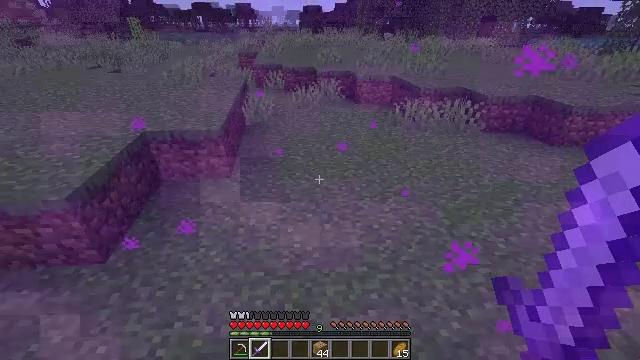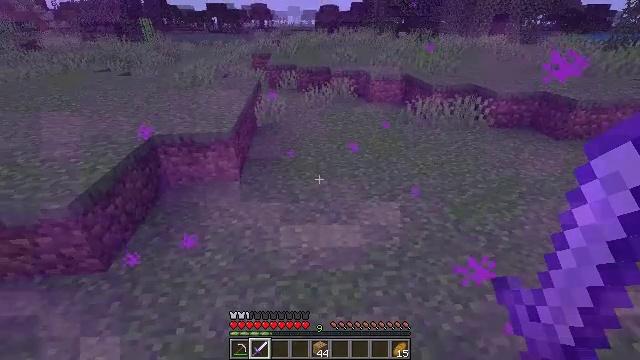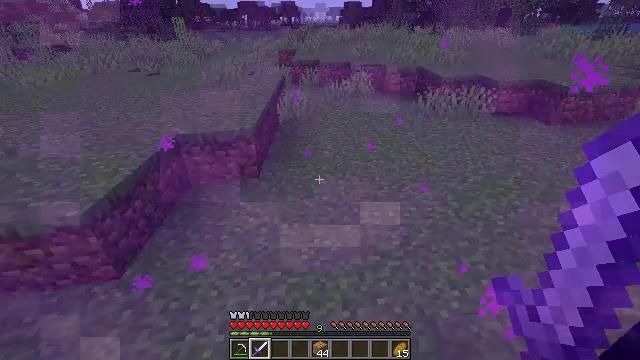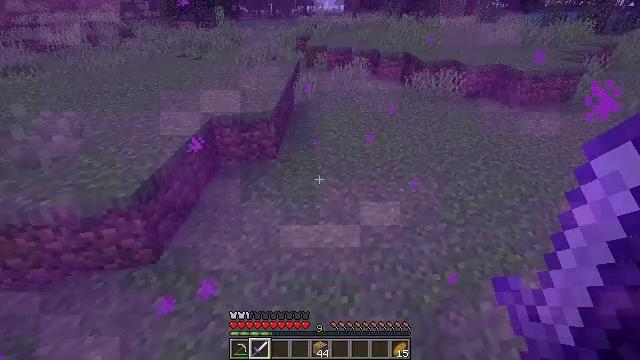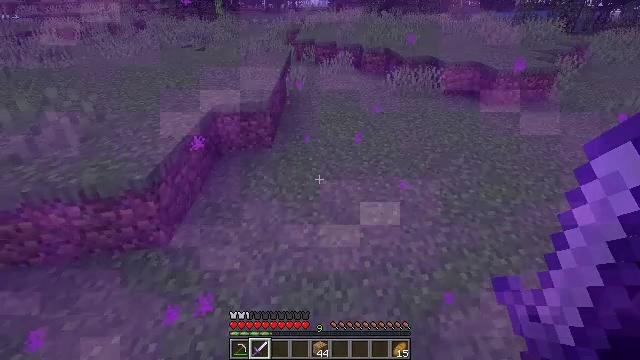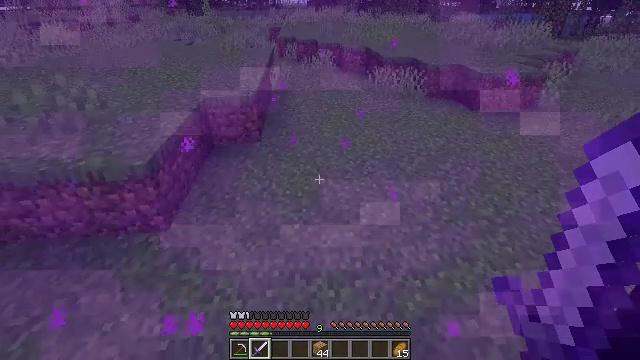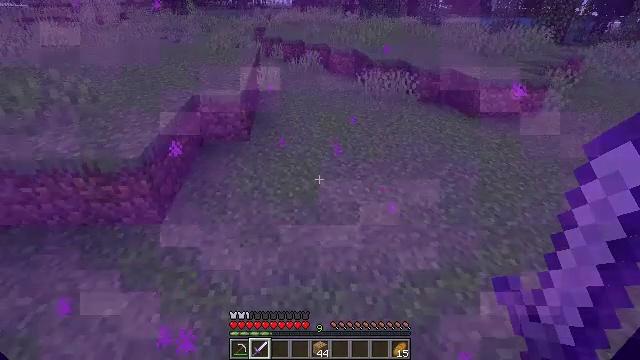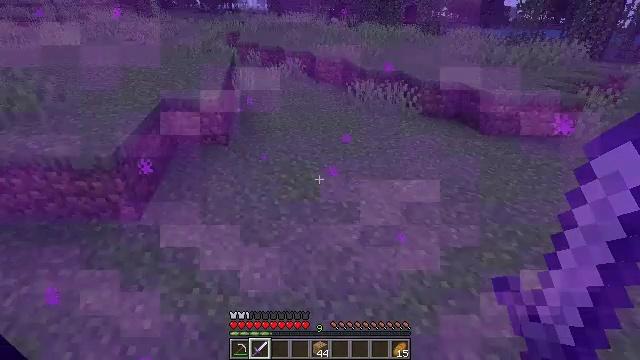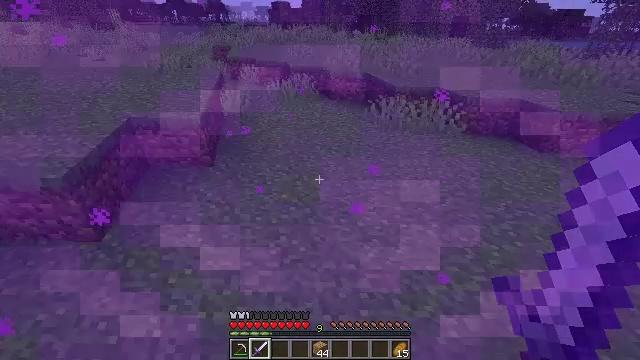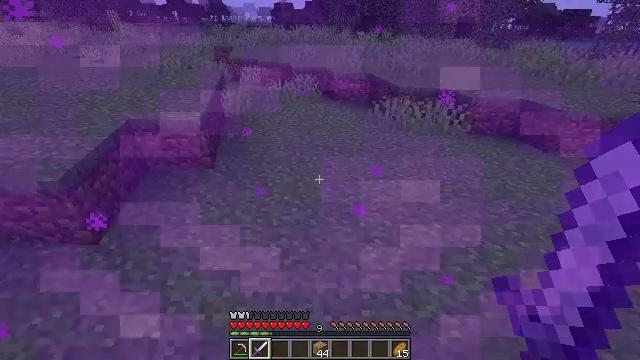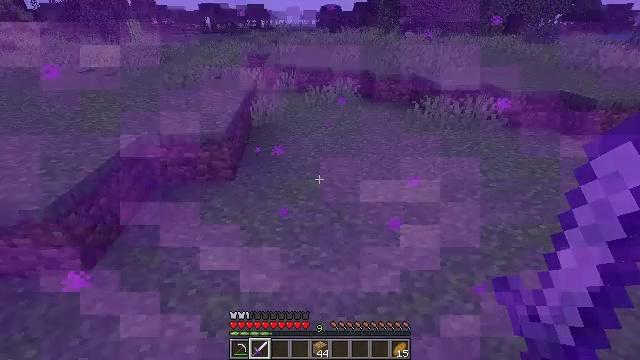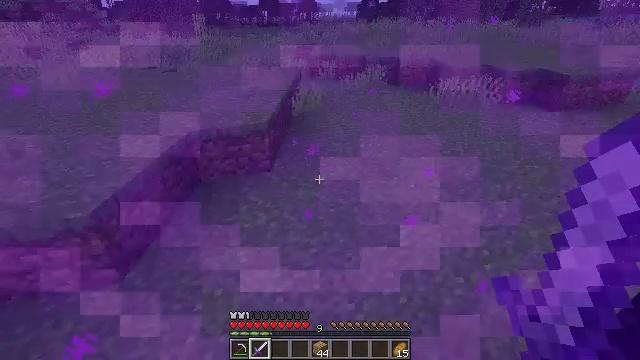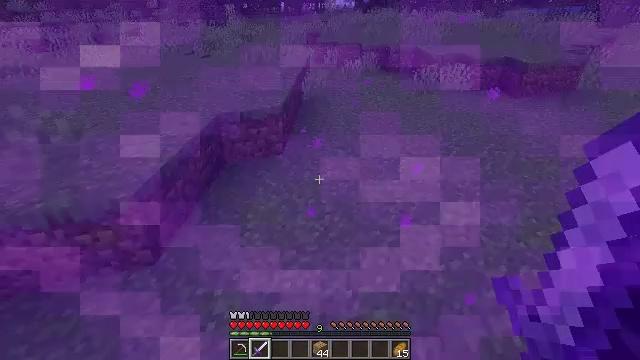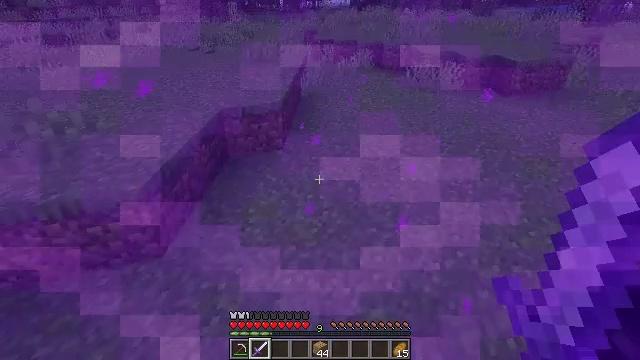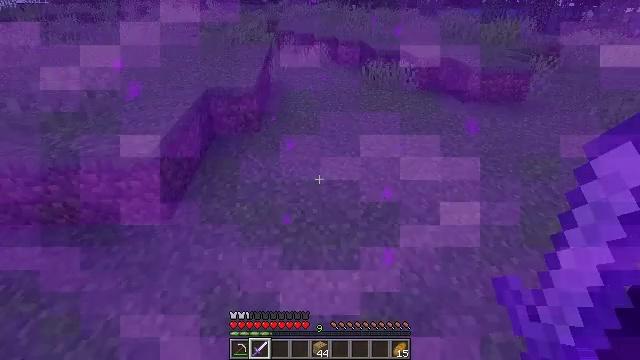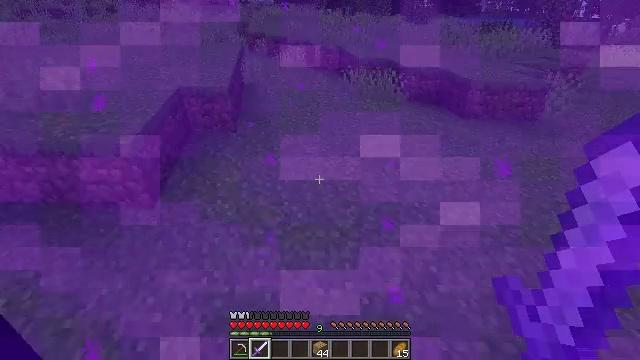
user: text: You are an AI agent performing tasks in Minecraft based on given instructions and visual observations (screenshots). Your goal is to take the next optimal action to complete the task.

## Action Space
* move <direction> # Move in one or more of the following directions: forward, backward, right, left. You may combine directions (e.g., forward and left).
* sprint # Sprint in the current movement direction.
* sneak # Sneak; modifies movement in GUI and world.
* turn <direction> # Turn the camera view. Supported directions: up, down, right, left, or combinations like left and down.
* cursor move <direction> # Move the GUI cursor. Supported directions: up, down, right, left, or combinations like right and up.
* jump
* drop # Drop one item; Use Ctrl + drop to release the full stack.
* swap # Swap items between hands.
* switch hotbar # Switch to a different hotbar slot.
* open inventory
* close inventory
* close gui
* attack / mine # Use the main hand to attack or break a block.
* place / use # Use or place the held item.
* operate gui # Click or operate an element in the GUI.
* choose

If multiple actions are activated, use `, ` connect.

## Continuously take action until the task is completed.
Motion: motion action
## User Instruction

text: Gather soul soil blocks.
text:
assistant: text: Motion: no_op
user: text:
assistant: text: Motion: no_op
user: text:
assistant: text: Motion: no_op
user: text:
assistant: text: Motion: no_op
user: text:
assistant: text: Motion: no_op
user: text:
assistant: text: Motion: no_op
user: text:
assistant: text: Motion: no_op
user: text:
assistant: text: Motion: no_op
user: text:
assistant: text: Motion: no_op
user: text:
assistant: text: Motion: no_op
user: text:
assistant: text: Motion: no_op
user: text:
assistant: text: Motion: no_op
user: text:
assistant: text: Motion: no_op
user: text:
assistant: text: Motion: no_op
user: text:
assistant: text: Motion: no_op
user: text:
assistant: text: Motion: no_op
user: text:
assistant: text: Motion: no_op
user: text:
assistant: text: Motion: no_op
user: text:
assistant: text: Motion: no_op
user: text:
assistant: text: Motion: no_op
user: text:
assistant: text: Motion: no_op
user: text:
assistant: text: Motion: no_op
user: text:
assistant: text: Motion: no_op
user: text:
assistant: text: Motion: no_op
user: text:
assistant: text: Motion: no_op
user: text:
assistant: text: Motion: no_op
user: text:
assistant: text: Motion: no_op
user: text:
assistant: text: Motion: no_op
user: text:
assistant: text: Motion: no_op
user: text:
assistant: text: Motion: no_op